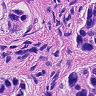
Metastatic tissue present: yes